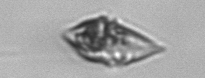
Label: Gyrodinium